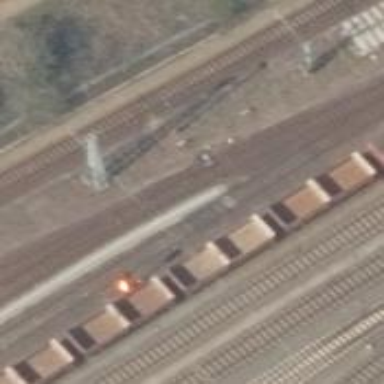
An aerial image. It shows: Railway switch.